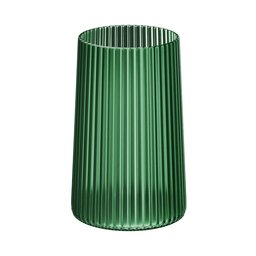
Label: decoration